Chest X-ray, AP view. Patient: 18 years old, sex M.
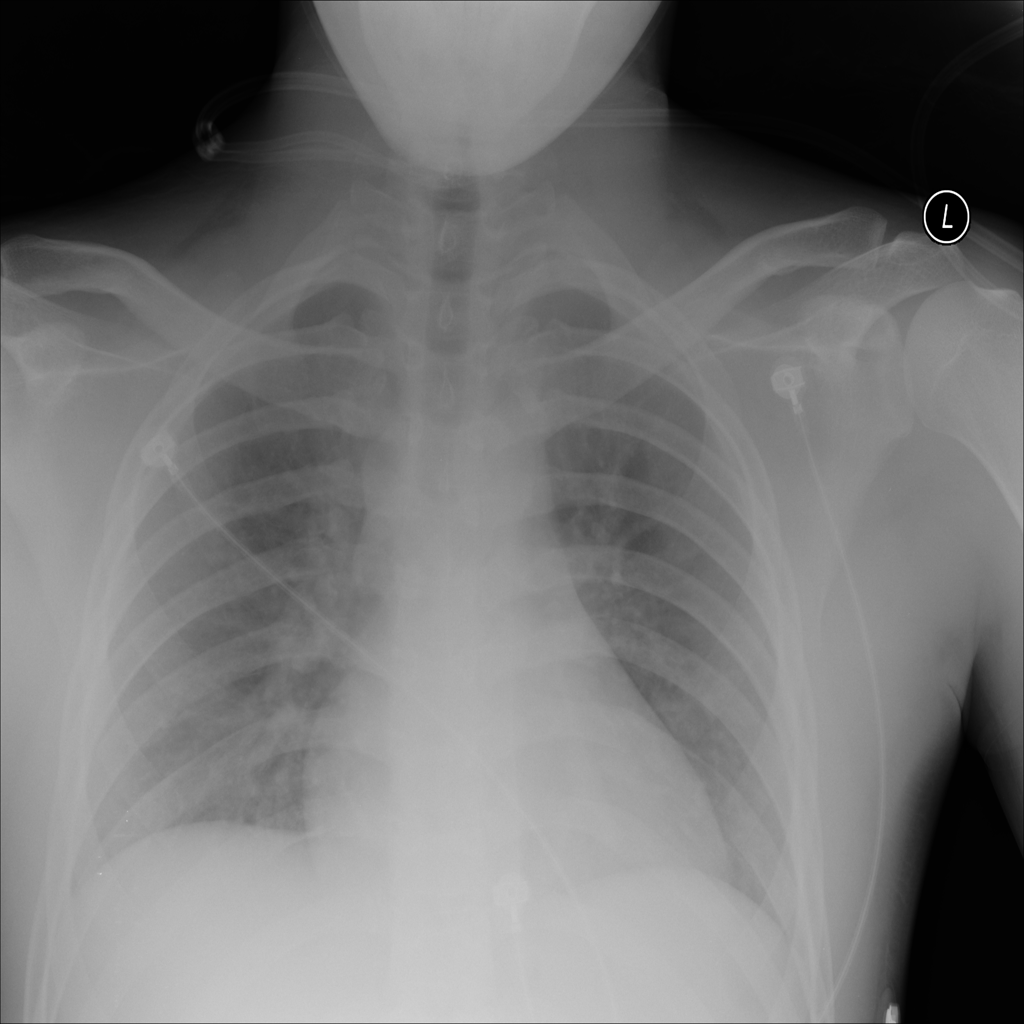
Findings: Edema